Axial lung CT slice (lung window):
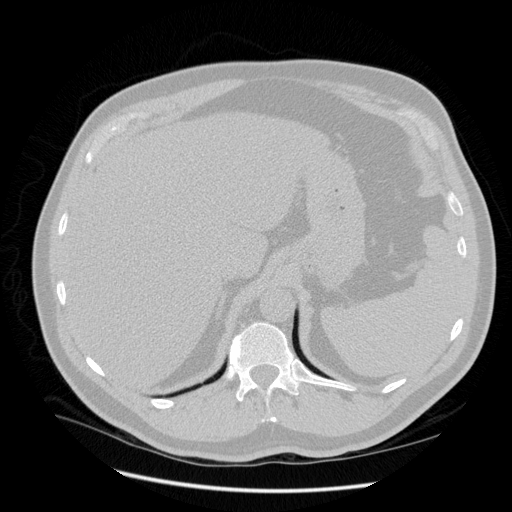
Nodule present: no